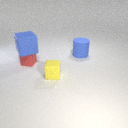
small yellow rubber cube to the right of small red rubber cube